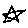
Label: star